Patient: sex M, age 61
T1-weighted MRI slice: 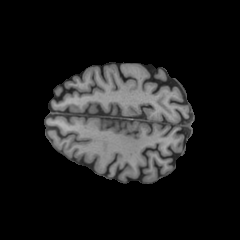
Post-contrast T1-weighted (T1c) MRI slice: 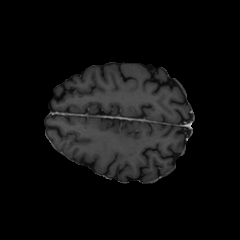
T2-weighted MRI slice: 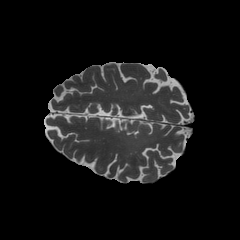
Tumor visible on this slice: no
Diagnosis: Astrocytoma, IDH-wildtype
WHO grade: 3